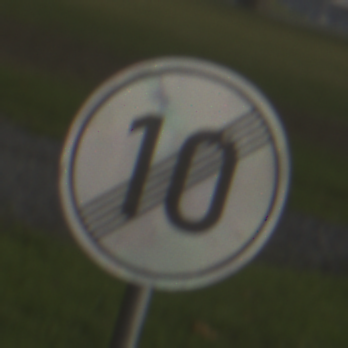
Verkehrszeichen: EndeGeschwindigkeit10
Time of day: SunriseSunset
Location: Outdoor (Suburban)
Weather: PartlyCloudy
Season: NotSpecified
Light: Natural